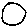
Label: circle